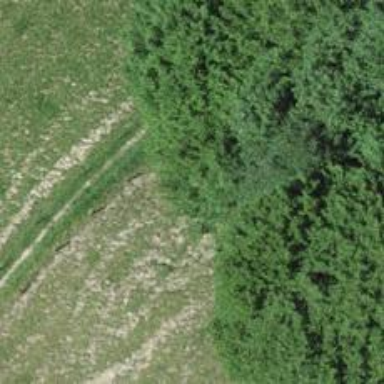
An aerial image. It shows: Ground path with excellent trail visibility.